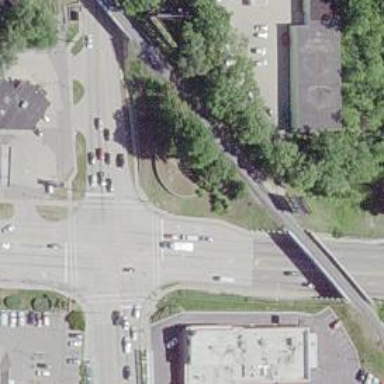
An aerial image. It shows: Crossing road.